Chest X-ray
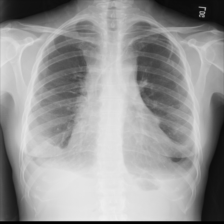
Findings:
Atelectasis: negative
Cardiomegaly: negative
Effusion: positive
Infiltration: negative
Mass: negative
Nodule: negative
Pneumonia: negative
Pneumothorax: negative
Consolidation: negative
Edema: negative
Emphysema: negative
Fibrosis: positive
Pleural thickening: negative
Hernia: negative